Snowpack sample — Loveland Pass, Silver Plume, Colorado, USA (2/11/26, 12:00 PM MST)
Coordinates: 39.663, -105.886
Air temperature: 35 °F
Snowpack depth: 82 cm
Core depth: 10 cm
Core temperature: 17.6 °F
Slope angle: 13°, slope face: 12°
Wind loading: high
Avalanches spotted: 1
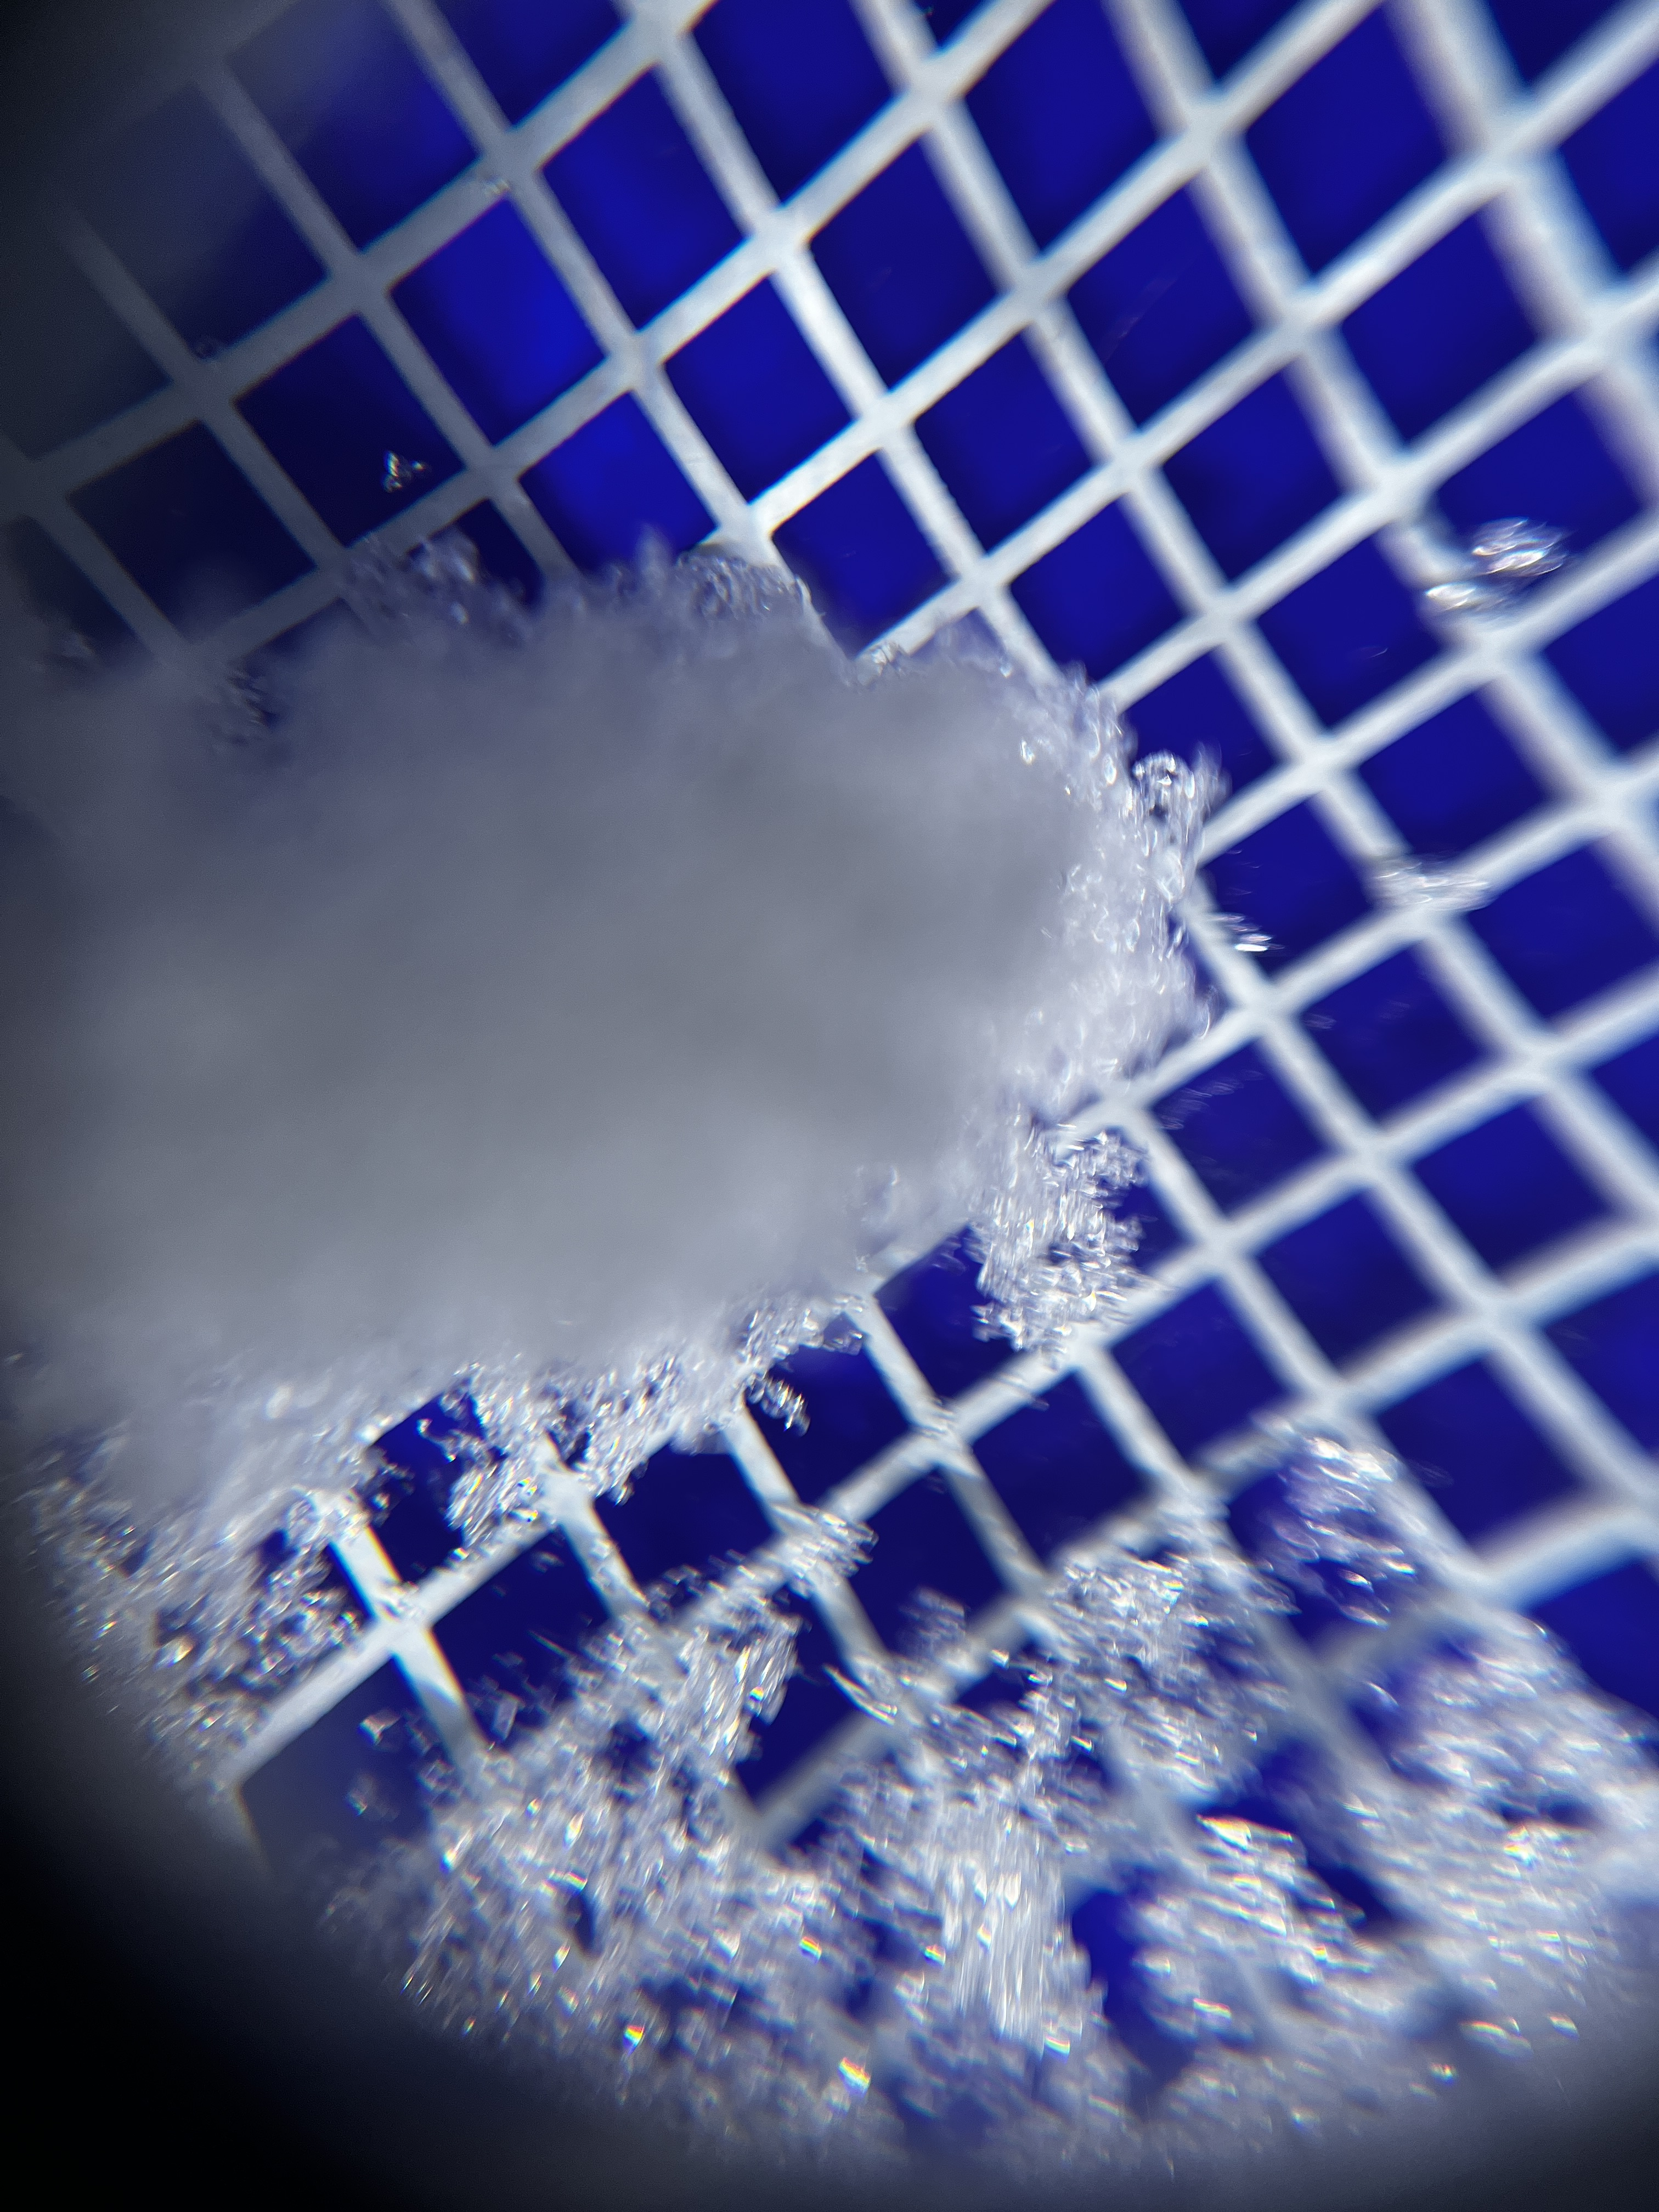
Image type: magnified_profile
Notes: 1 small avalanche spotted on the north side of the bowl, lots of wind loading